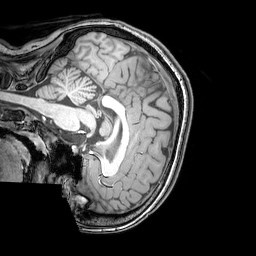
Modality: T1w
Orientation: sagittal
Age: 23
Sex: female
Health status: healthy
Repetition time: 0.081 s
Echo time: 0.037 s